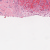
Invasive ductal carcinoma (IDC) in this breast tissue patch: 1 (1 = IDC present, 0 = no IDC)